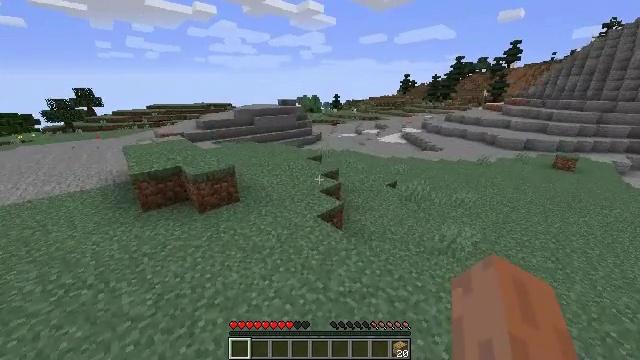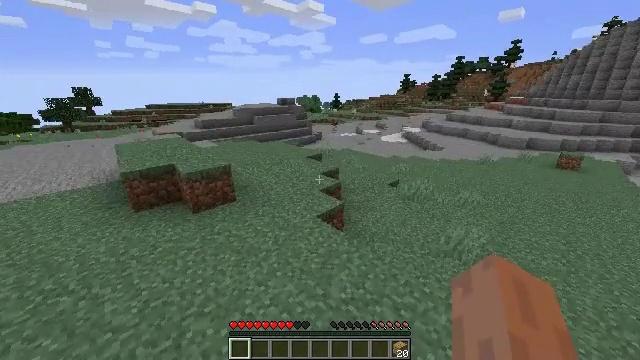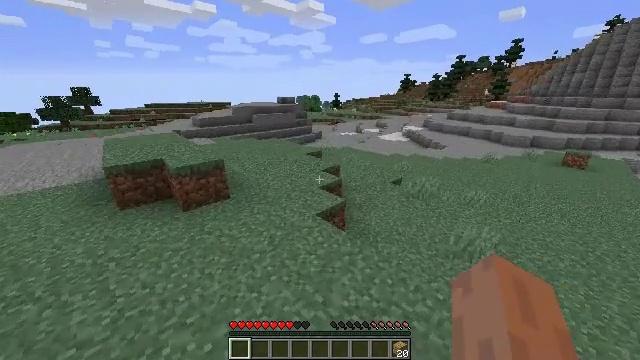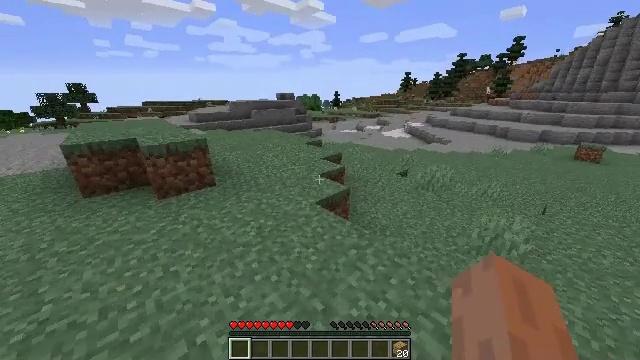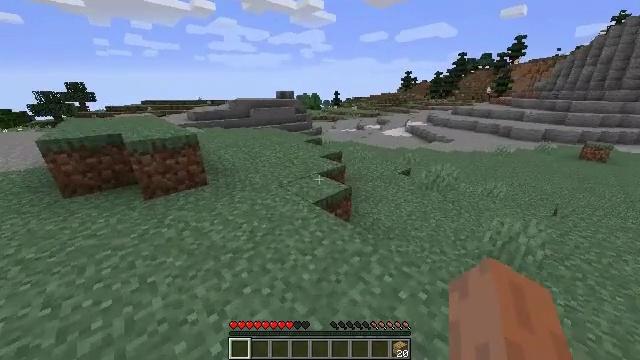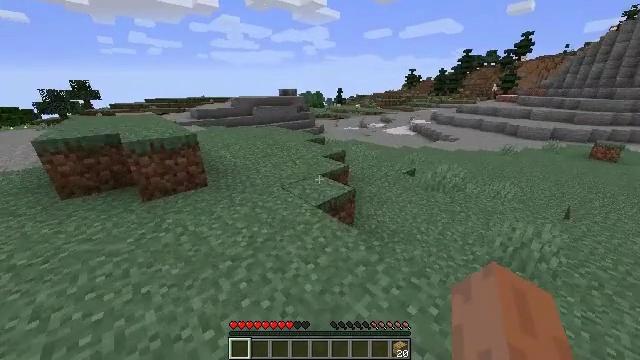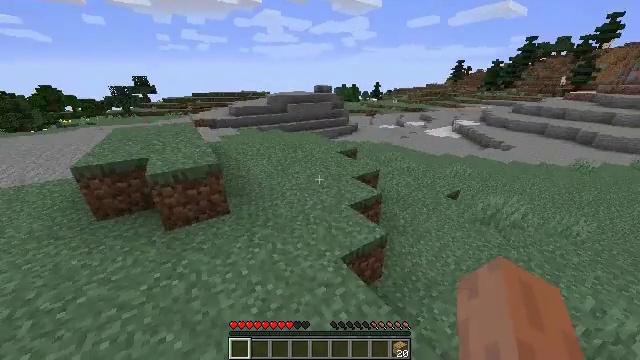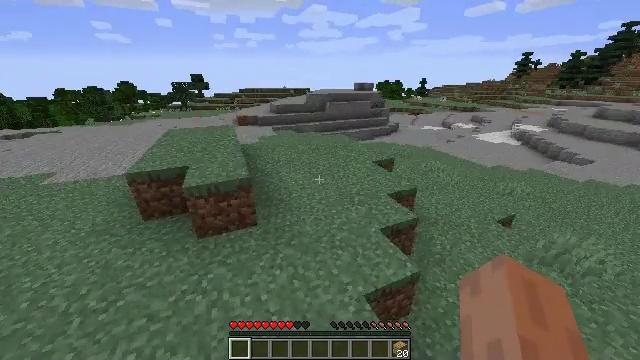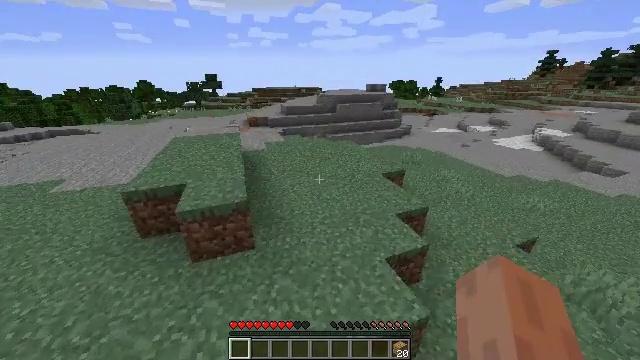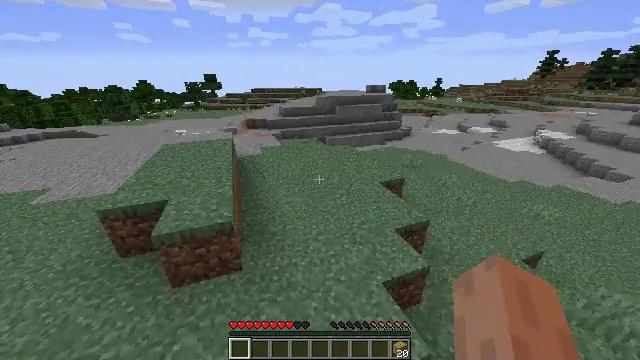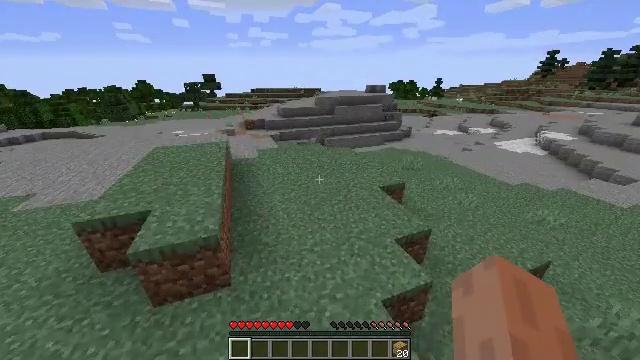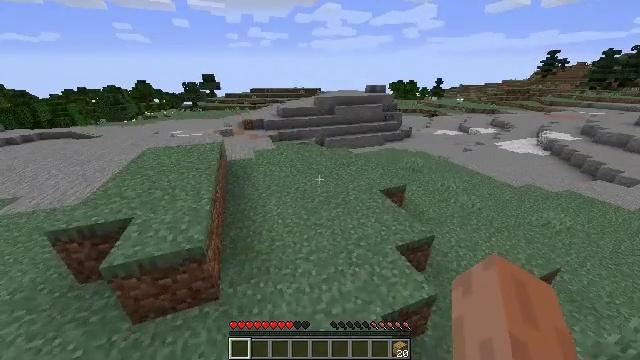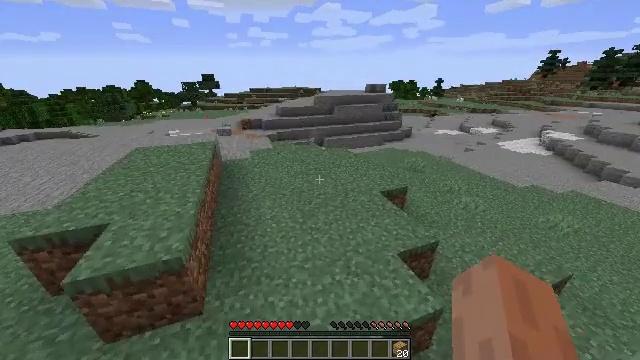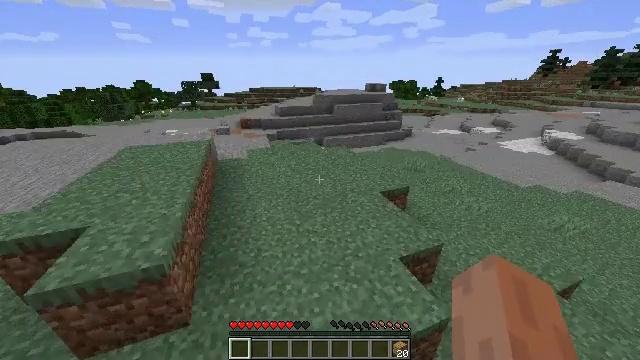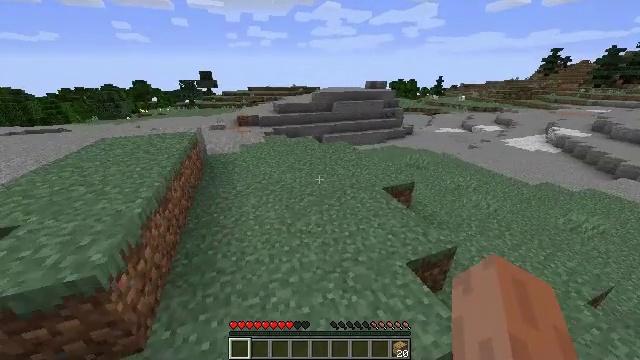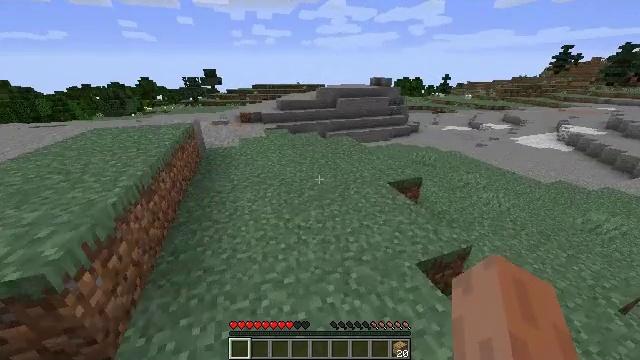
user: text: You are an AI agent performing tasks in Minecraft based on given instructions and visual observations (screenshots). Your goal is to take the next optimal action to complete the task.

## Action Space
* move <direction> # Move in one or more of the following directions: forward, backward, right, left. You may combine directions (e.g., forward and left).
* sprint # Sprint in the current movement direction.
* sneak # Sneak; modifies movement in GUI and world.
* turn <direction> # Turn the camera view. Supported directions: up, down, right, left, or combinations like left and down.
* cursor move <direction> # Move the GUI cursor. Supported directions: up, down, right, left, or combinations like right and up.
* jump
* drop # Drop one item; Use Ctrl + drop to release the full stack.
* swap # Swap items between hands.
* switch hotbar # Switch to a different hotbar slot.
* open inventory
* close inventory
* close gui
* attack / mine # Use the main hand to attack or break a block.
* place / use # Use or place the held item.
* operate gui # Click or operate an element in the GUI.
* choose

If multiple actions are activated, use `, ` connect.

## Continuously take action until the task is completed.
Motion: motion action
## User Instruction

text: Hunt a sheep.
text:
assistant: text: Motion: move forward, jump
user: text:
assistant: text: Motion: move forward, jump
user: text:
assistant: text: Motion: move forward, jump
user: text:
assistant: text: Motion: move forward, jump
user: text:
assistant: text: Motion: move forward, jump
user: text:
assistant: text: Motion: move forward, turn left and down, jump
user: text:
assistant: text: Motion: move forward, turn left and down, jump
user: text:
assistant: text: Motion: move forward, turn left, jump
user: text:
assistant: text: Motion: move forward, jump
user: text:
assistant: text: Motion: move forward, jump
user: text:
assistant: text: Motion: move forward, jump
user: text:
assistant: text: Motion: move forward, jump
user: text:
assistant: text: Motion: move forward, jump
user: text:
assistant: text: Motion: move forward, jump
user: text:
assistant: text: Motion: move forward, turn left, jump
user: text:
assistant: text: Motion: move forward, turn left and down, jump
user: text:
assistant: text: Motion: move forward, turn left, jump
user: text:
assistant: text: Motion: move forward, turn left, jump
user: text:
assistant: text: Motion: move forward, jump
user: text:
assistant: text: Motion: move forward, jump
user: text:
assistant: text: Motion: move forward, jump
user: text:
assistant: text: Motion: move forward, jump
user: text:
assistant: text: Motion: move forward, jump
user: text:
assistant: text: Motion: move forward, jump
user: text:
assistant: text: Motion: move forward, jump
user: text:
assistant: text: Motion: move forward, turn left, jump
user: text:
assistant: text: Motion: move forward, turn left and up, jump
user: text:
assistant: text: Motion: move forward, turn left and up, jump
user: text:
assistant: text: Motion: move forward, turn left and up, jump
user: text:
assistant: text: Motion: move forward, turn left, jump